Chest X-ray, PA view. Patient: 70 years old, sex M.
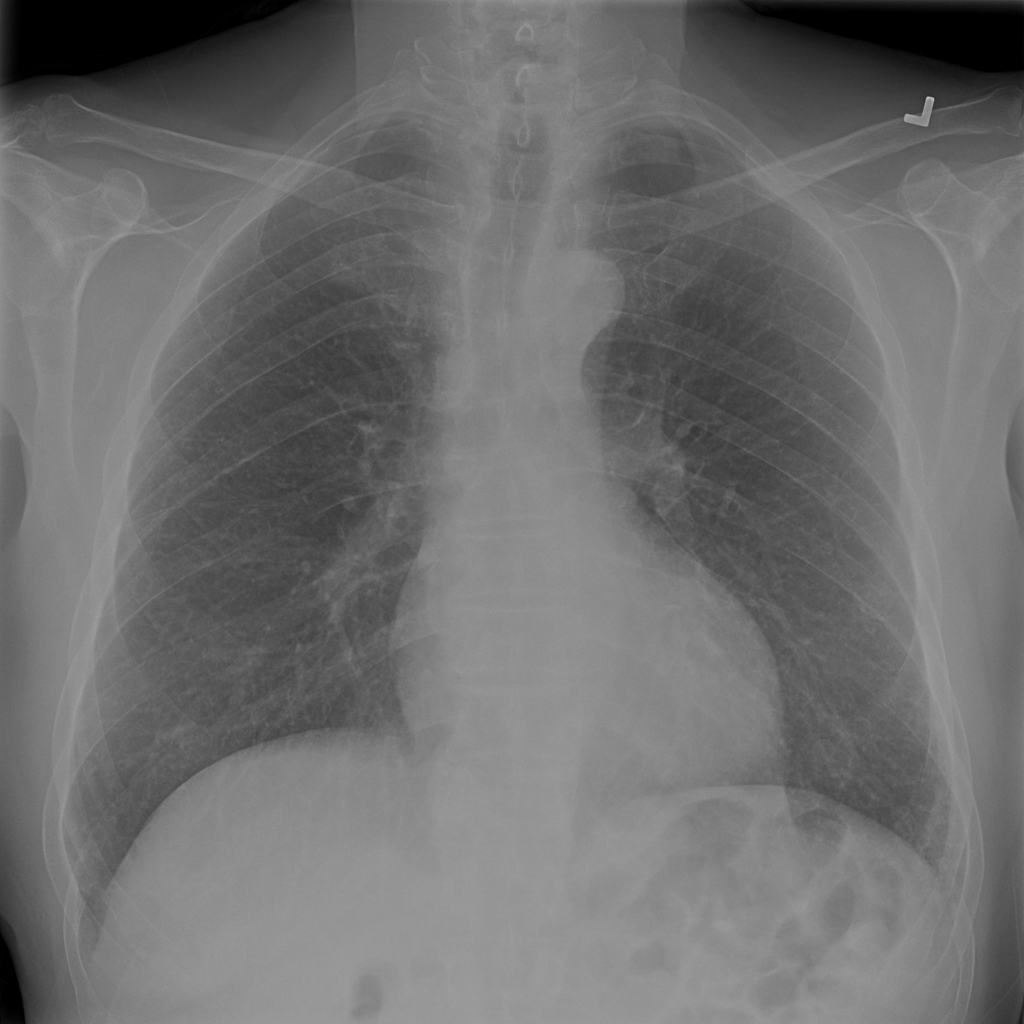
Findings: No Finding